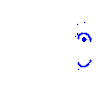
Particle: pion